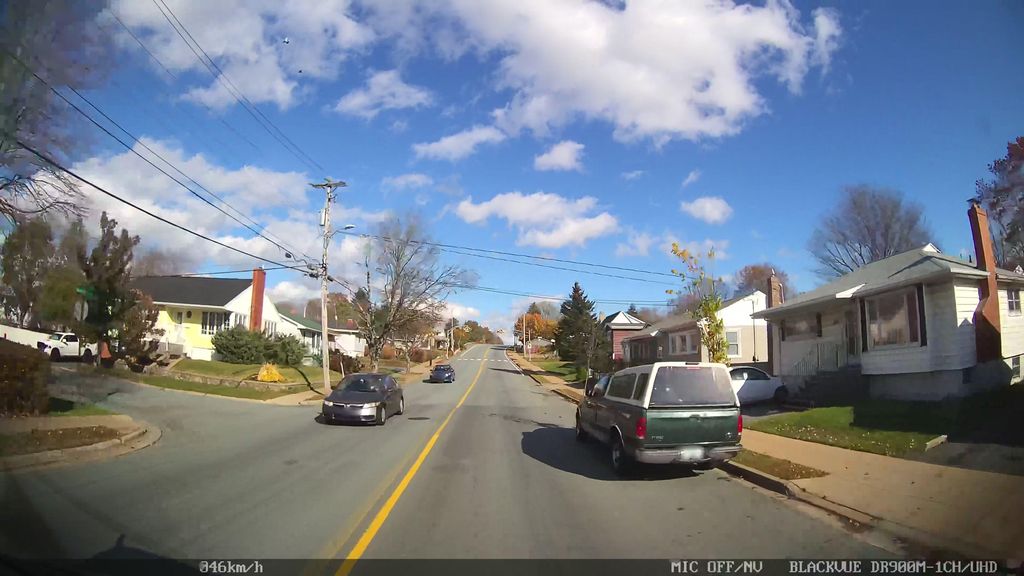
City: halifax